Field crop: maize
Growth stage: 1
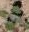
Species: chenopodium